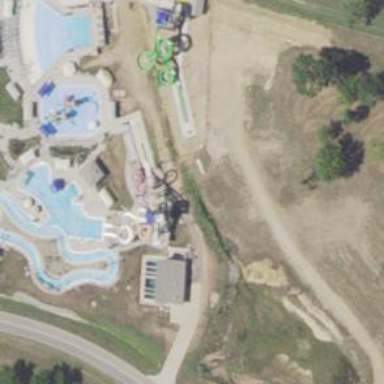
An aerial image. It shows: Water slide attraction.